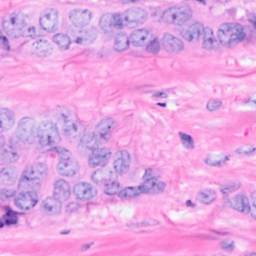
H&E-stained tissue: Breast